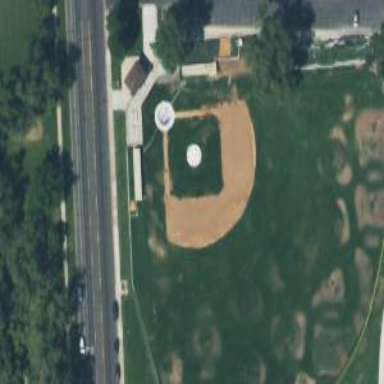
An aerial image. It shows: Baseball infield on dirt surface at natural beach.